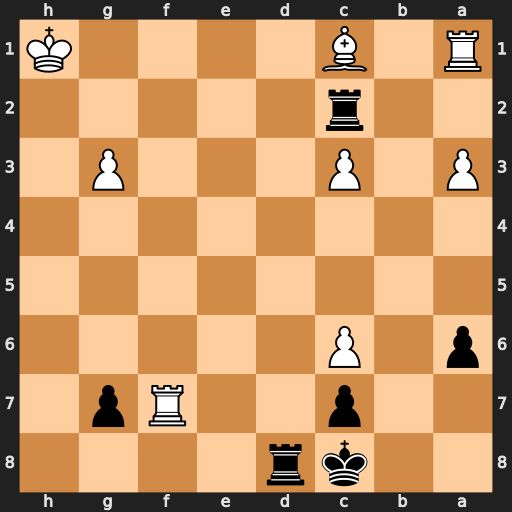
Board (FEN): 2kr4/2p2Rp1/p1P5/8/8/P1P3P1/2r5/R1B4K
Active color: b
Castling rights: -
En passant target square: -
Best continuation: Rd1+ Rf1 Rxf1#